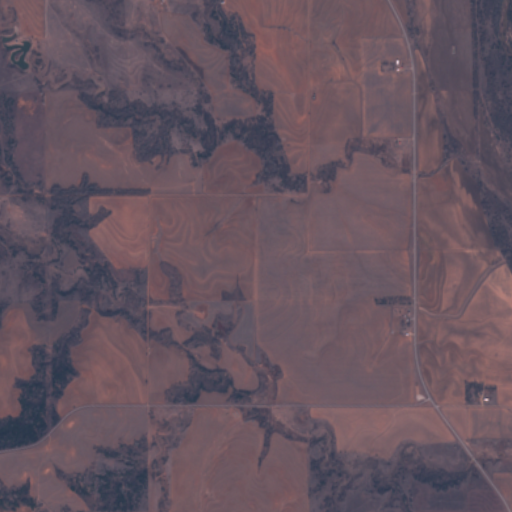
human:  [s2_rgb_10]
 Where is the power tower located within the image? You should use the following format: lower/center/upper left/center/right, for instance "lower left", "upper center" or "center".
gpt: The power tower is located in the left of the image.
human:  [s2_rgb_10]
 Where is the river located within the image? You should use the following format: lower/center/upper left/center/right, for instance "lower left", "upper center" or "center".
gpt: The river is located in the upper of the image.
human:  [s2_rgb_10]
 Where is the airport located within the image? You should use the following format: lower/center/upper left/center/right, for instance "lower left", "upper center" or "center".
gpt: There is no airport in the image.